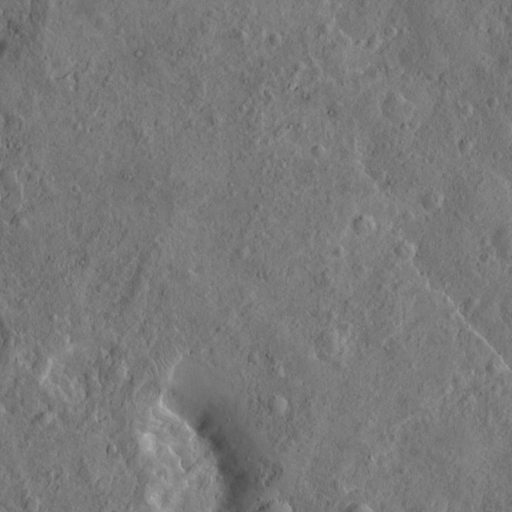
Objects detected: cone